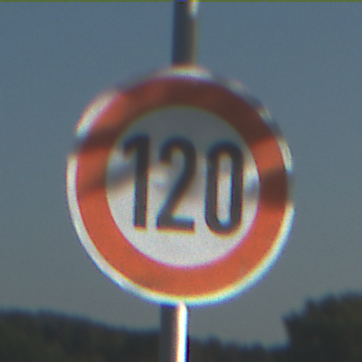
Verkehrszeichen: Geschwindigkeit120
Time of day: MorningAfternoon
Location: Outdoor (Nature)
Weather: Clear
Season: NotSpecified
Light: Natural